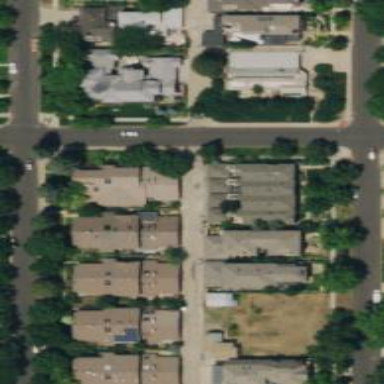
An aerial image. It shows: Alley classified as service road.